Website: lowes
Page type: address-validator
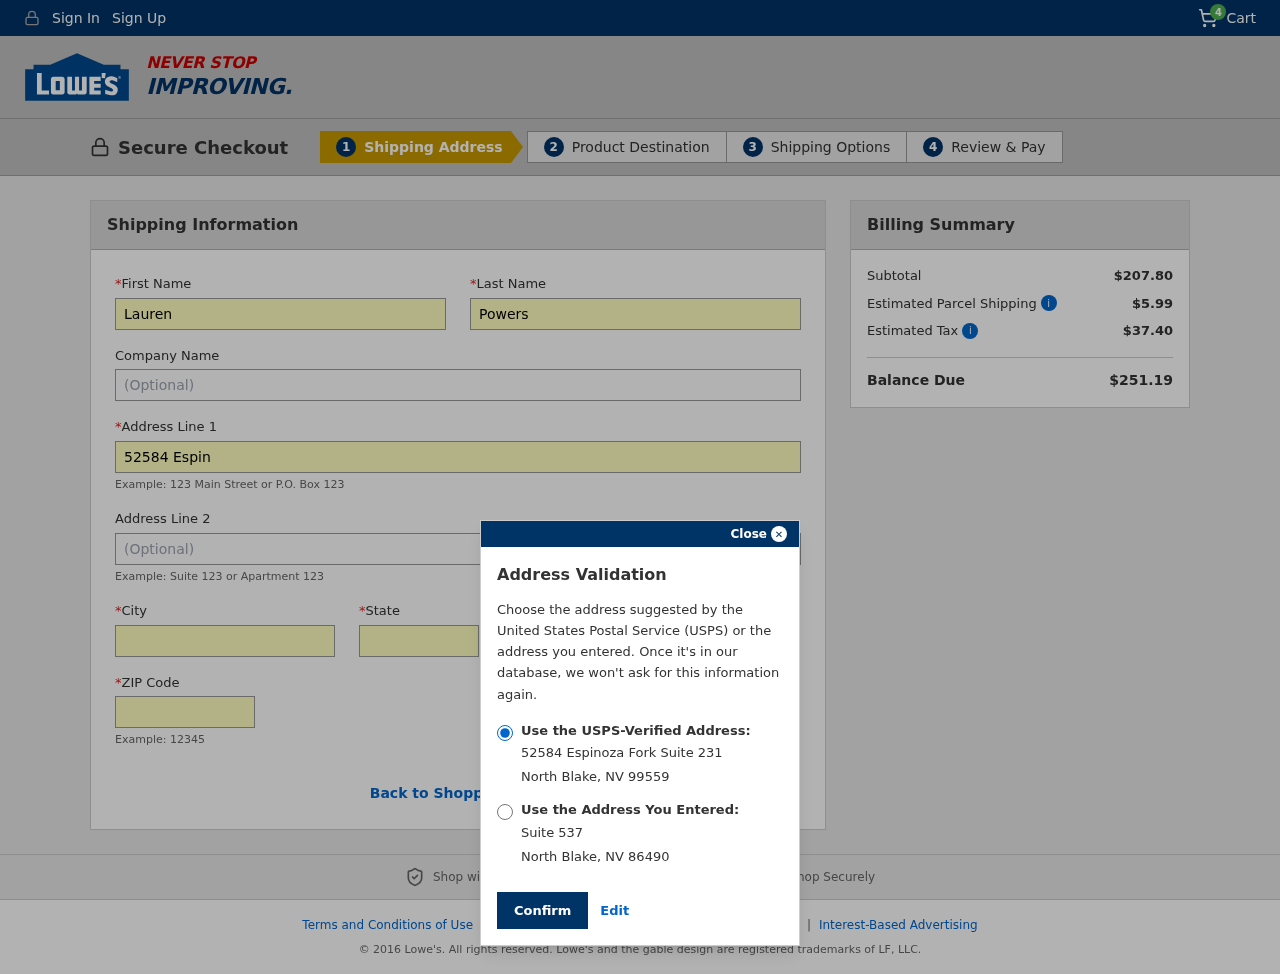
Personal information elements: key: PII_CITY
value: North Blake
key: PII_FIRSTNAME
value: Lauren
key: PII_LASTNAME
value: Powers
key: PII_POSTCODE
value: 99559
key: PII_POSTCODE2
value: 86490
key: PII_STATE
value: Nevada
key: PII_STATE_ABBR
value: NV
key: PII_STREET
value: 52584 Espinoza Fork Suite 231
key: PII_STREET2
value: Suite 537
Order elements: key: ORDER_NUM_ITEMS
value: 4
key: ORDER_SUBTOTAL
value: $207.80
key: ORDER_SHIPPING_COST
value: $5.99
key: ORDER_TAX
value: $37.40
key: ORDER_TOTAL
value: $251.19